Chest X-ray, PA view. Patient: 26 years old, sex M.
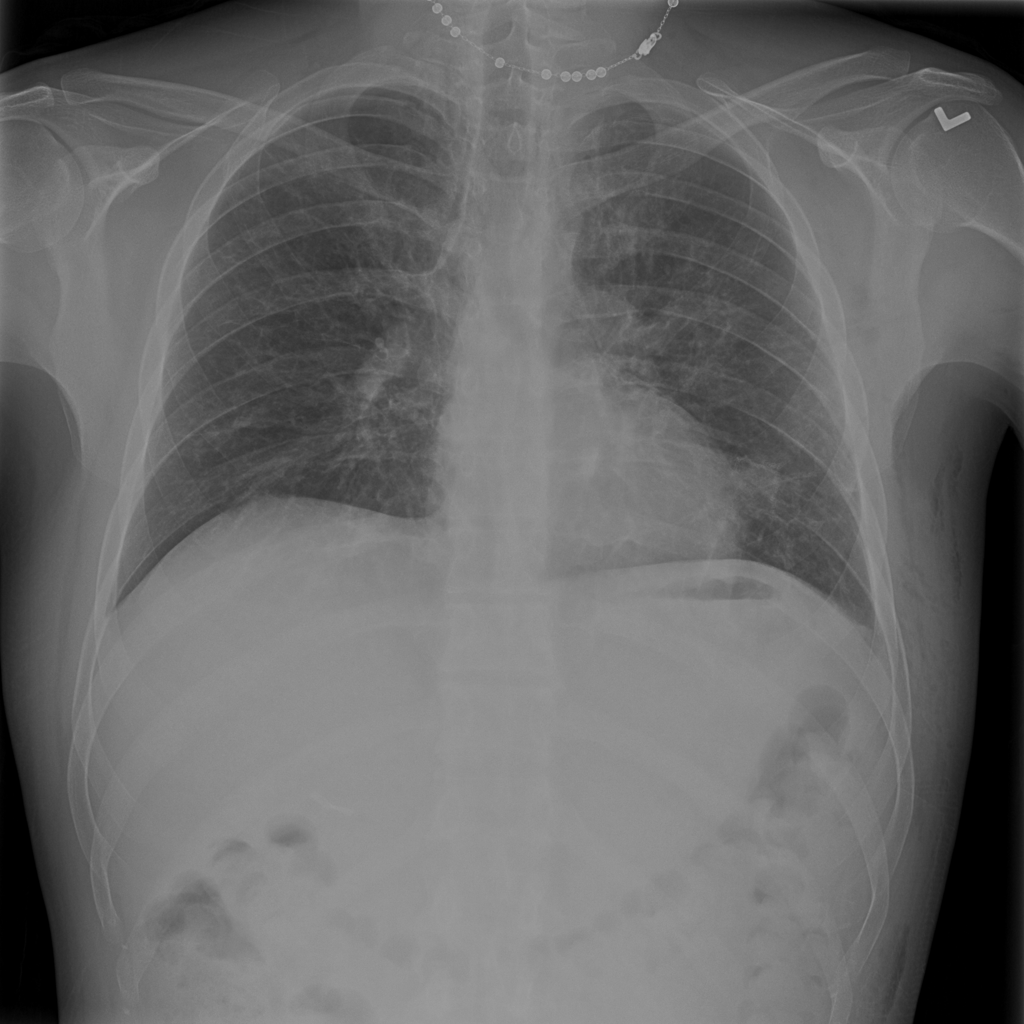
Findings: Effusion, Emphysema, Pneumothorax